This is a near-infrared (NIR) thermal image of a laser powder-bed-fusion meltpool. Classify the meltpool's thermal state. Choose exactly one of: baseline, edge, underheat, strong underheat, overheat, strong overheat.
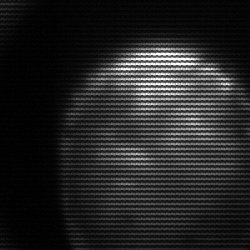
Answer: edge